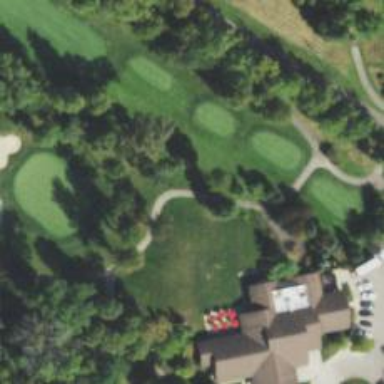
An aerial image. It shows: Path for both road and golf.